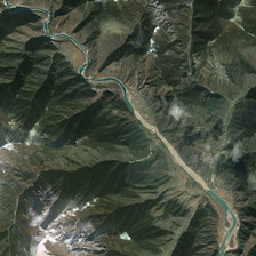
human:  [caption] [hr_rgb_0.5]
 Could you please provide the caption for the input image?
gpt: Some snow is partly covered, and the river is between many mountains.

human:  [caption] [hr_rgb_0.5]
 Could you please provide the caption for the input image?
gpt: Rivers between snow capped mountains

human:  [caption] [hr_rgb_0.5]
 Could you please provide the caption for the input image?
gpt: A river between many mountains, part of the snow.

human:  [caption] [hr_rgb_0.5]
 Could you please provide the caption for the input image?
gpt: a river is between many mountains with some partly covered snow.

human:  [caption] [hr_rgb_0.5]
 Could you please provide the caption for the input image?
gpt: A river is among many mountains with some partially covered snows.